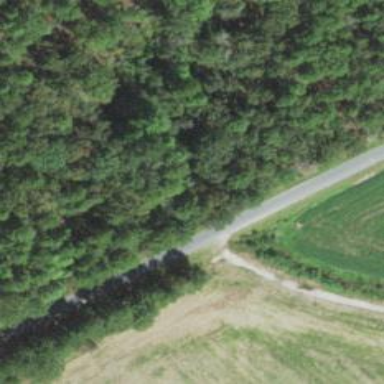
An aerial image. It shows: Culvert tunnel.